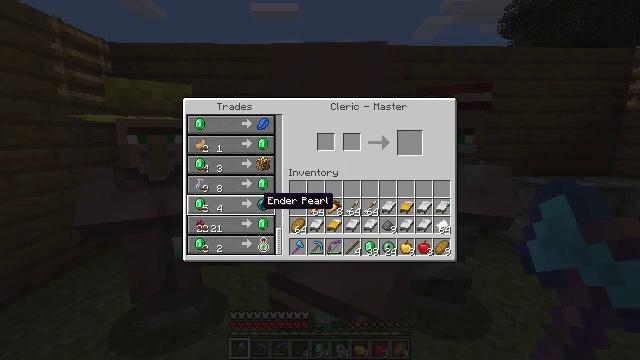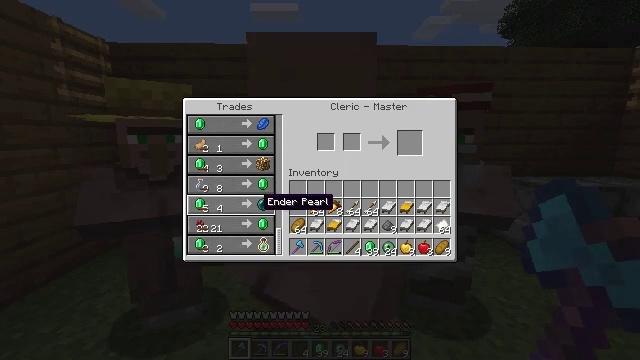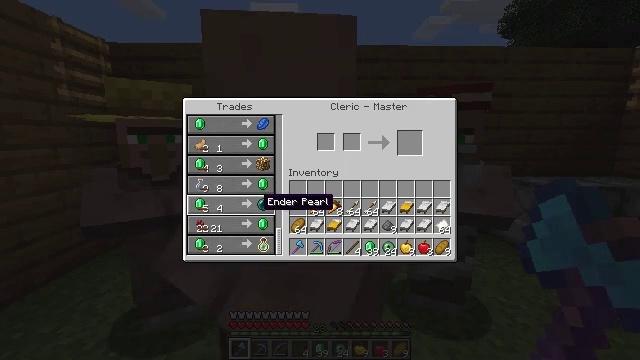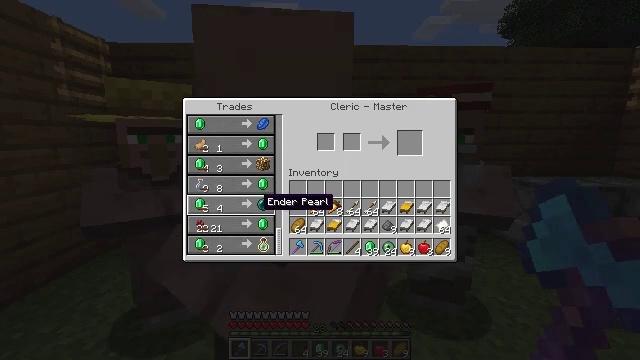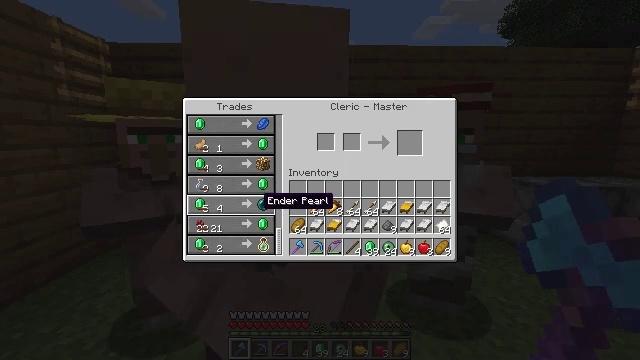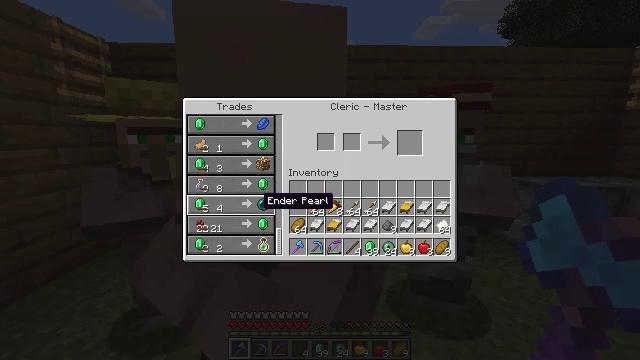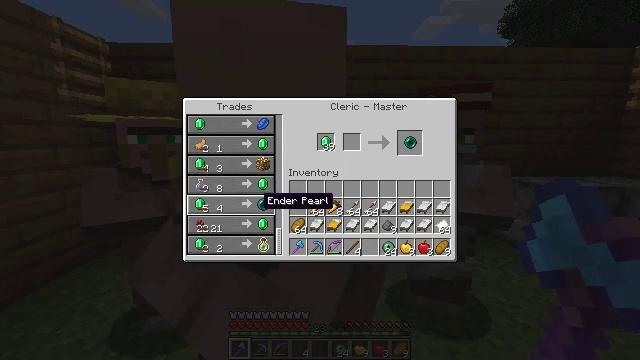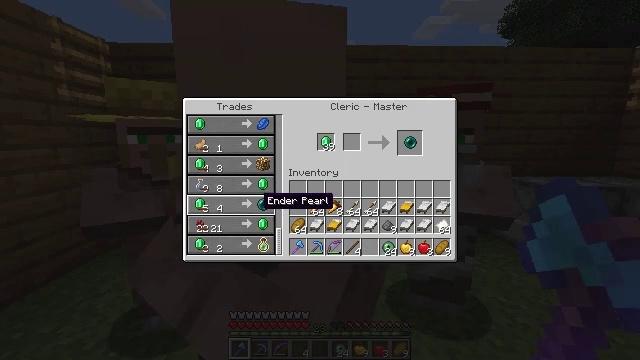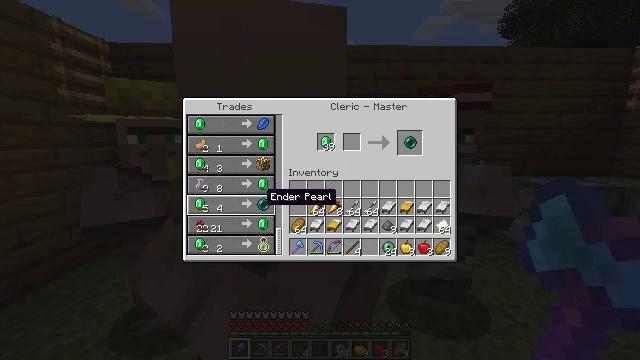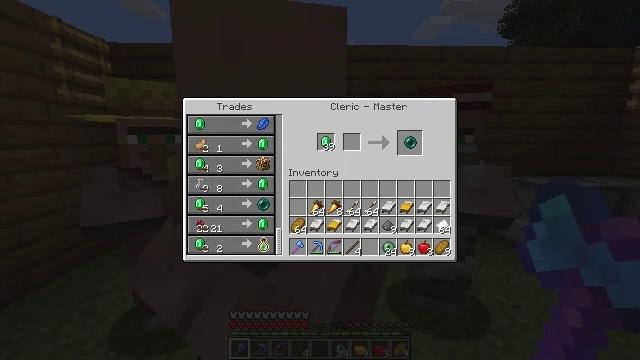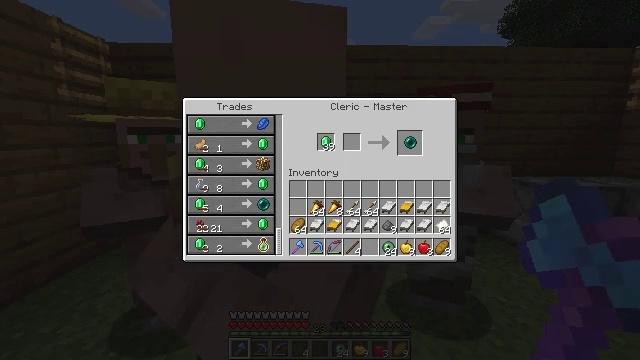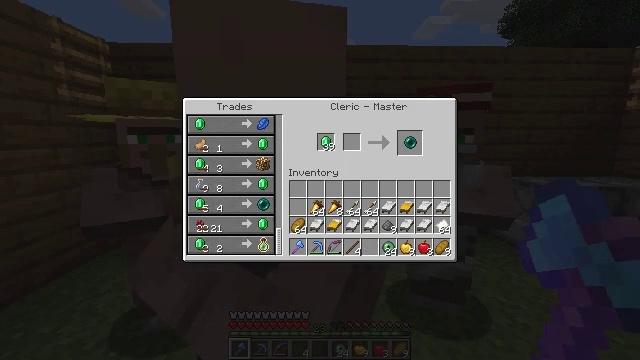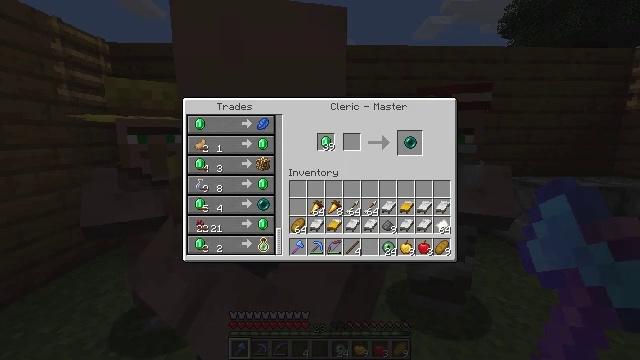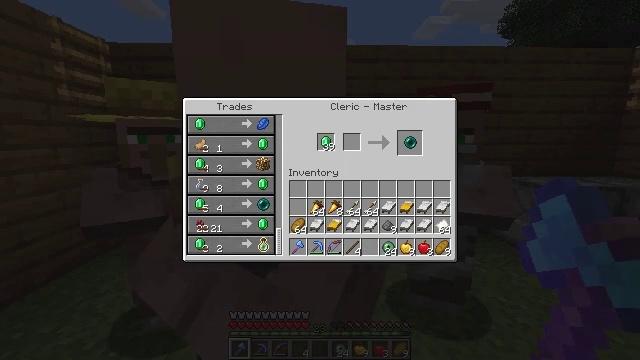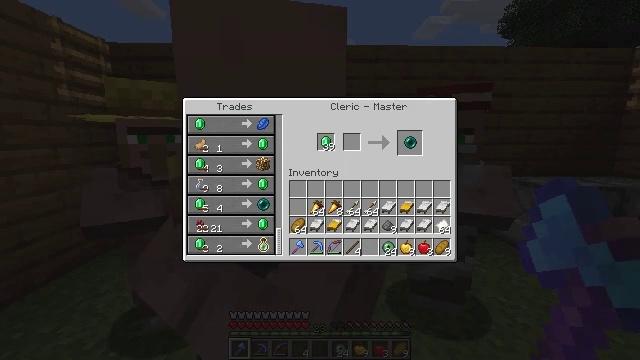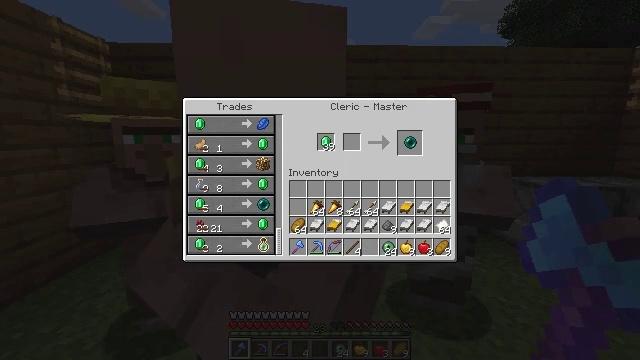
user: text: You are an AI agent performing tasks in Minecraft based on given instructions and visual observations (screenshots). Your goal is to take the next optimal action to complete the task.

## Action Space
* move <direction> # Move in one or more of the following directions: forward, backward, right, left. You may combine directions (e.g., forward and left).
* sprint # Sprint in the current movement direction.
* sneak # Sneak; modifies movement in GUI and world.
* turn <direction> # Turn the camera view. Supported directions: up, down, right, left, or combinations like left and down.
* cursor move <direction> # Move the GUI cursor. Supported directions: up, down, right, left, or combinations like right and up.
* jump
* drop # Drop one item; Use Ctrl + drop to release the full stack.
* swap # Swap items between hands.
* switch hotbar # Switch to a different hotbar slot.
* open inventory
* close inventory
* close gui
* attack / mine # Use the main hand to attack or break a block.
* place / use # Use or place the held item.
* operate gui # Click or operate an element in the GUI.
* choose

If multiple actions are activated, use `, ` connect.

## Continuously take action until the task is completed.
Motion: motion action
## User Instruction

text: Generate an ender pearl.
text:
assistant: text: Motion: no_op
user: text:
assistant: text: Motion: no_op
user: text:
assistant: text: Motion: no_op
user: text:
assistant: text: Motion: no_op
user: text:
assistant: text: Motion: no_op
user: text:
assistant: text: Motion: operate gui
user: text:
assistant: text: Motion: operate gui
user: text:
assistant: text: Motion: no_op
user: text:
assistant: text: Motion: cursor move right and up
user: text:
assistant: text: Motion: cursor move right and up
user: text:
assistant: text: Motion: cursor move right
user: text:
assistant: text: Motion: cursor move right
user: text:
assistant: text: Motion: no_op
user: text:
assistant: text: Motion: no_op
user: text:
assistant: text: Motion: no_op
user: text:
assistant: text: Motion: no_op
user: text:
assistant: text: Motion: cursor move left
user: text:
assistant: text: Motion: no_op
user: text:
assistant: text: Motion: no_op
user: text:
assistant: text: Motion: no_op
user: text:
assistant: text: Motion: operate gui
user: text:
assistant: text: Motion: operate gui
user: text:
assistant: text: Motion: operate gui
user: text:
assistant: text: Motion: no_op
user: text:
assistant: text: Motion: no_op
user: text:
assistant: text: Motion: no_op
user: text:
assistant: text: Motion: no_op
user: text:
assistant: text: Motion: no_op
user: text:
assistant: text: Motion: no_op
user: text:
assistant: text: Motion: no_op